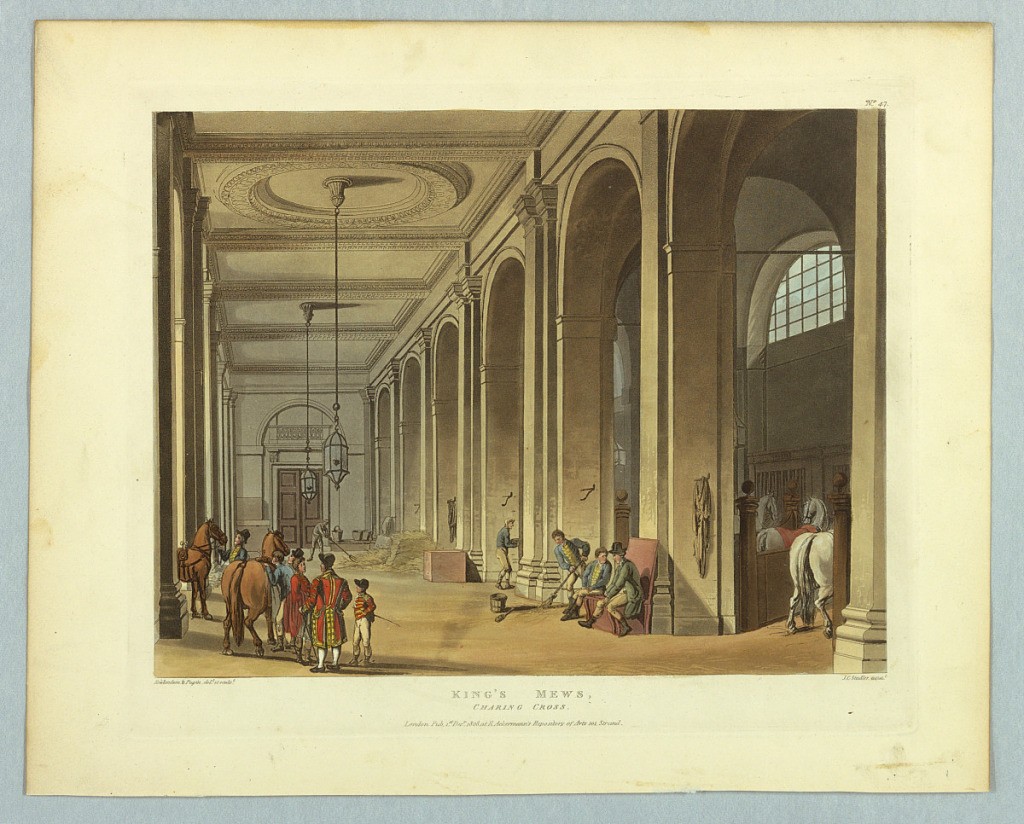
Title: King's Mews, from "Ackermann's Repository"
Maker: Thomas Rowlandson, British, 1756–1827
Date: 1808
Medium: Aquatint, brush and watercolor on paper
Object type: Print
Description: Hall of a stable with pillars and arches. Stalls to the right. Men talking and grooms sweeping and raking hay. Title, artists', and publisher's names below.